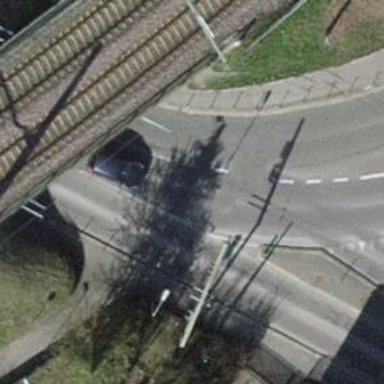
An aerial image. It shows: Road with traffic signals.